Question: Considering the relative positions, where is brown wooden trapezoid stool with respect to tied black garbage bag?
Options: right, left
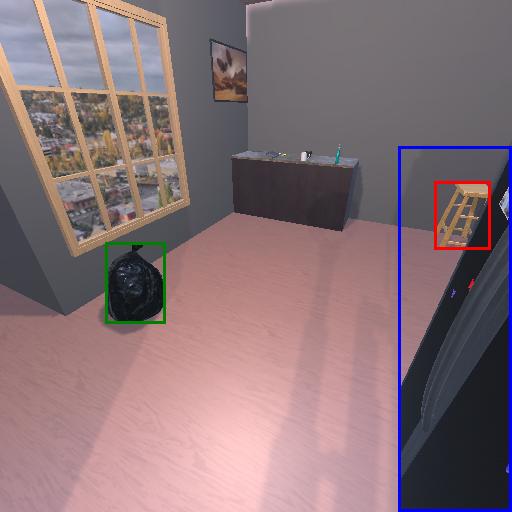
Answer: right